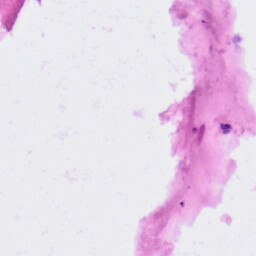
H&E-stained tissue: Colon